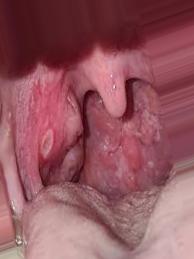
Condition: Mouth Ulcer